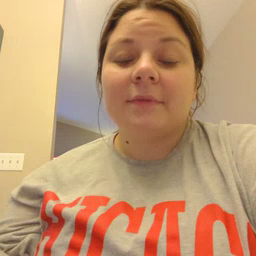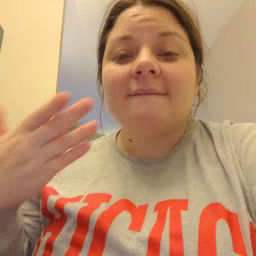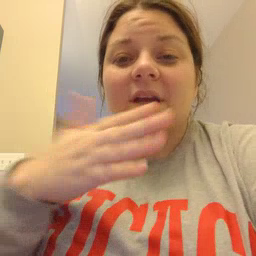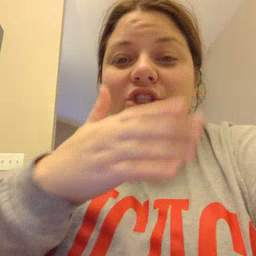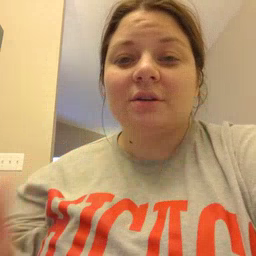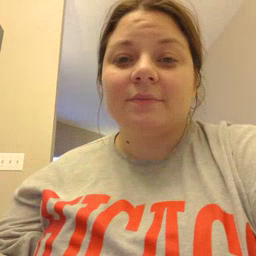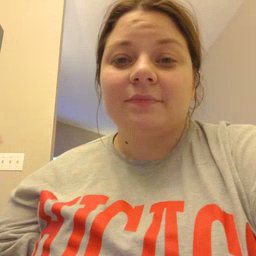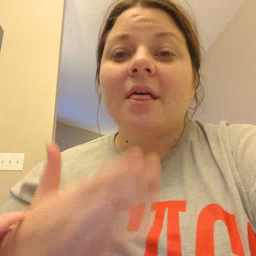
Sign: fish